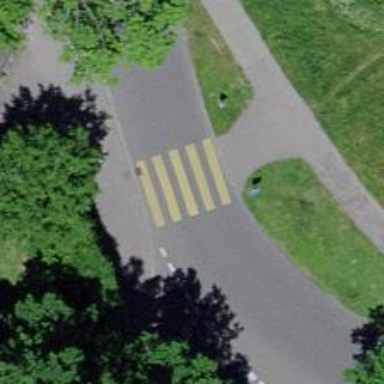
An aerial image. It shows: Uncontrolled road crossing.